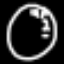
Label: clock